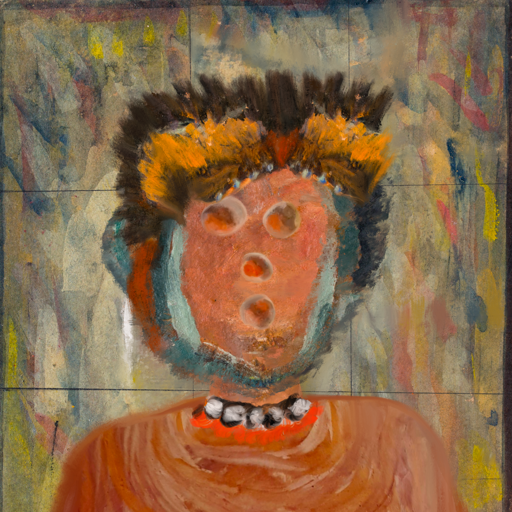
Background: GypsyMother, Head And Neck Front: Boggyland, Face Front: Rupkatha, Bust: Pious_Lady, Hair Front: Boggyland, Head Accessory: Gypsy_Queen, Second Necklace: Blank, Necklace: An_Impression, Baby: Blank